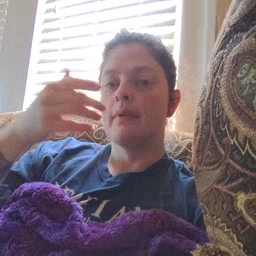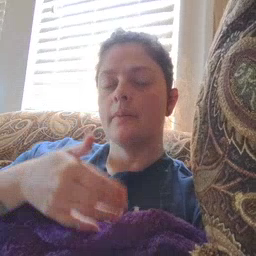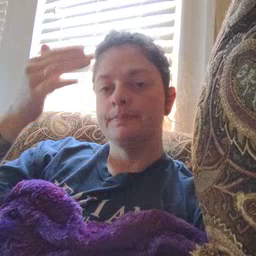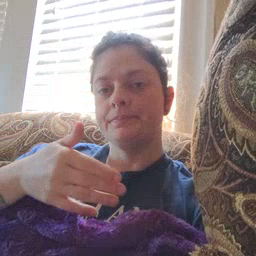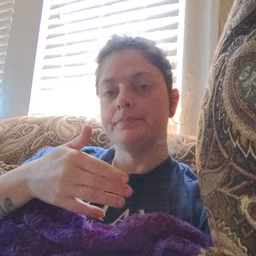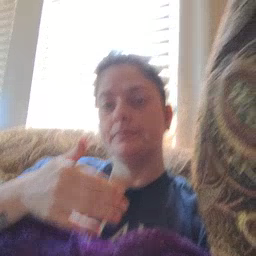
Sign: glasswindow